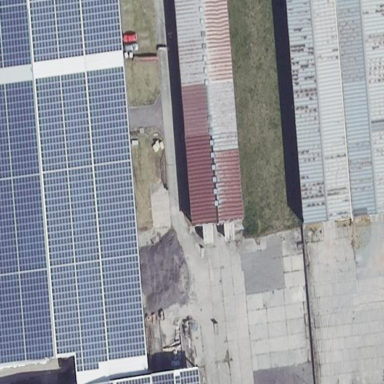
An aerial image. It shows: Building equipped with solar photovoltaic panel for generating electricity. The small installation is solar power generator.